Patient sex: M
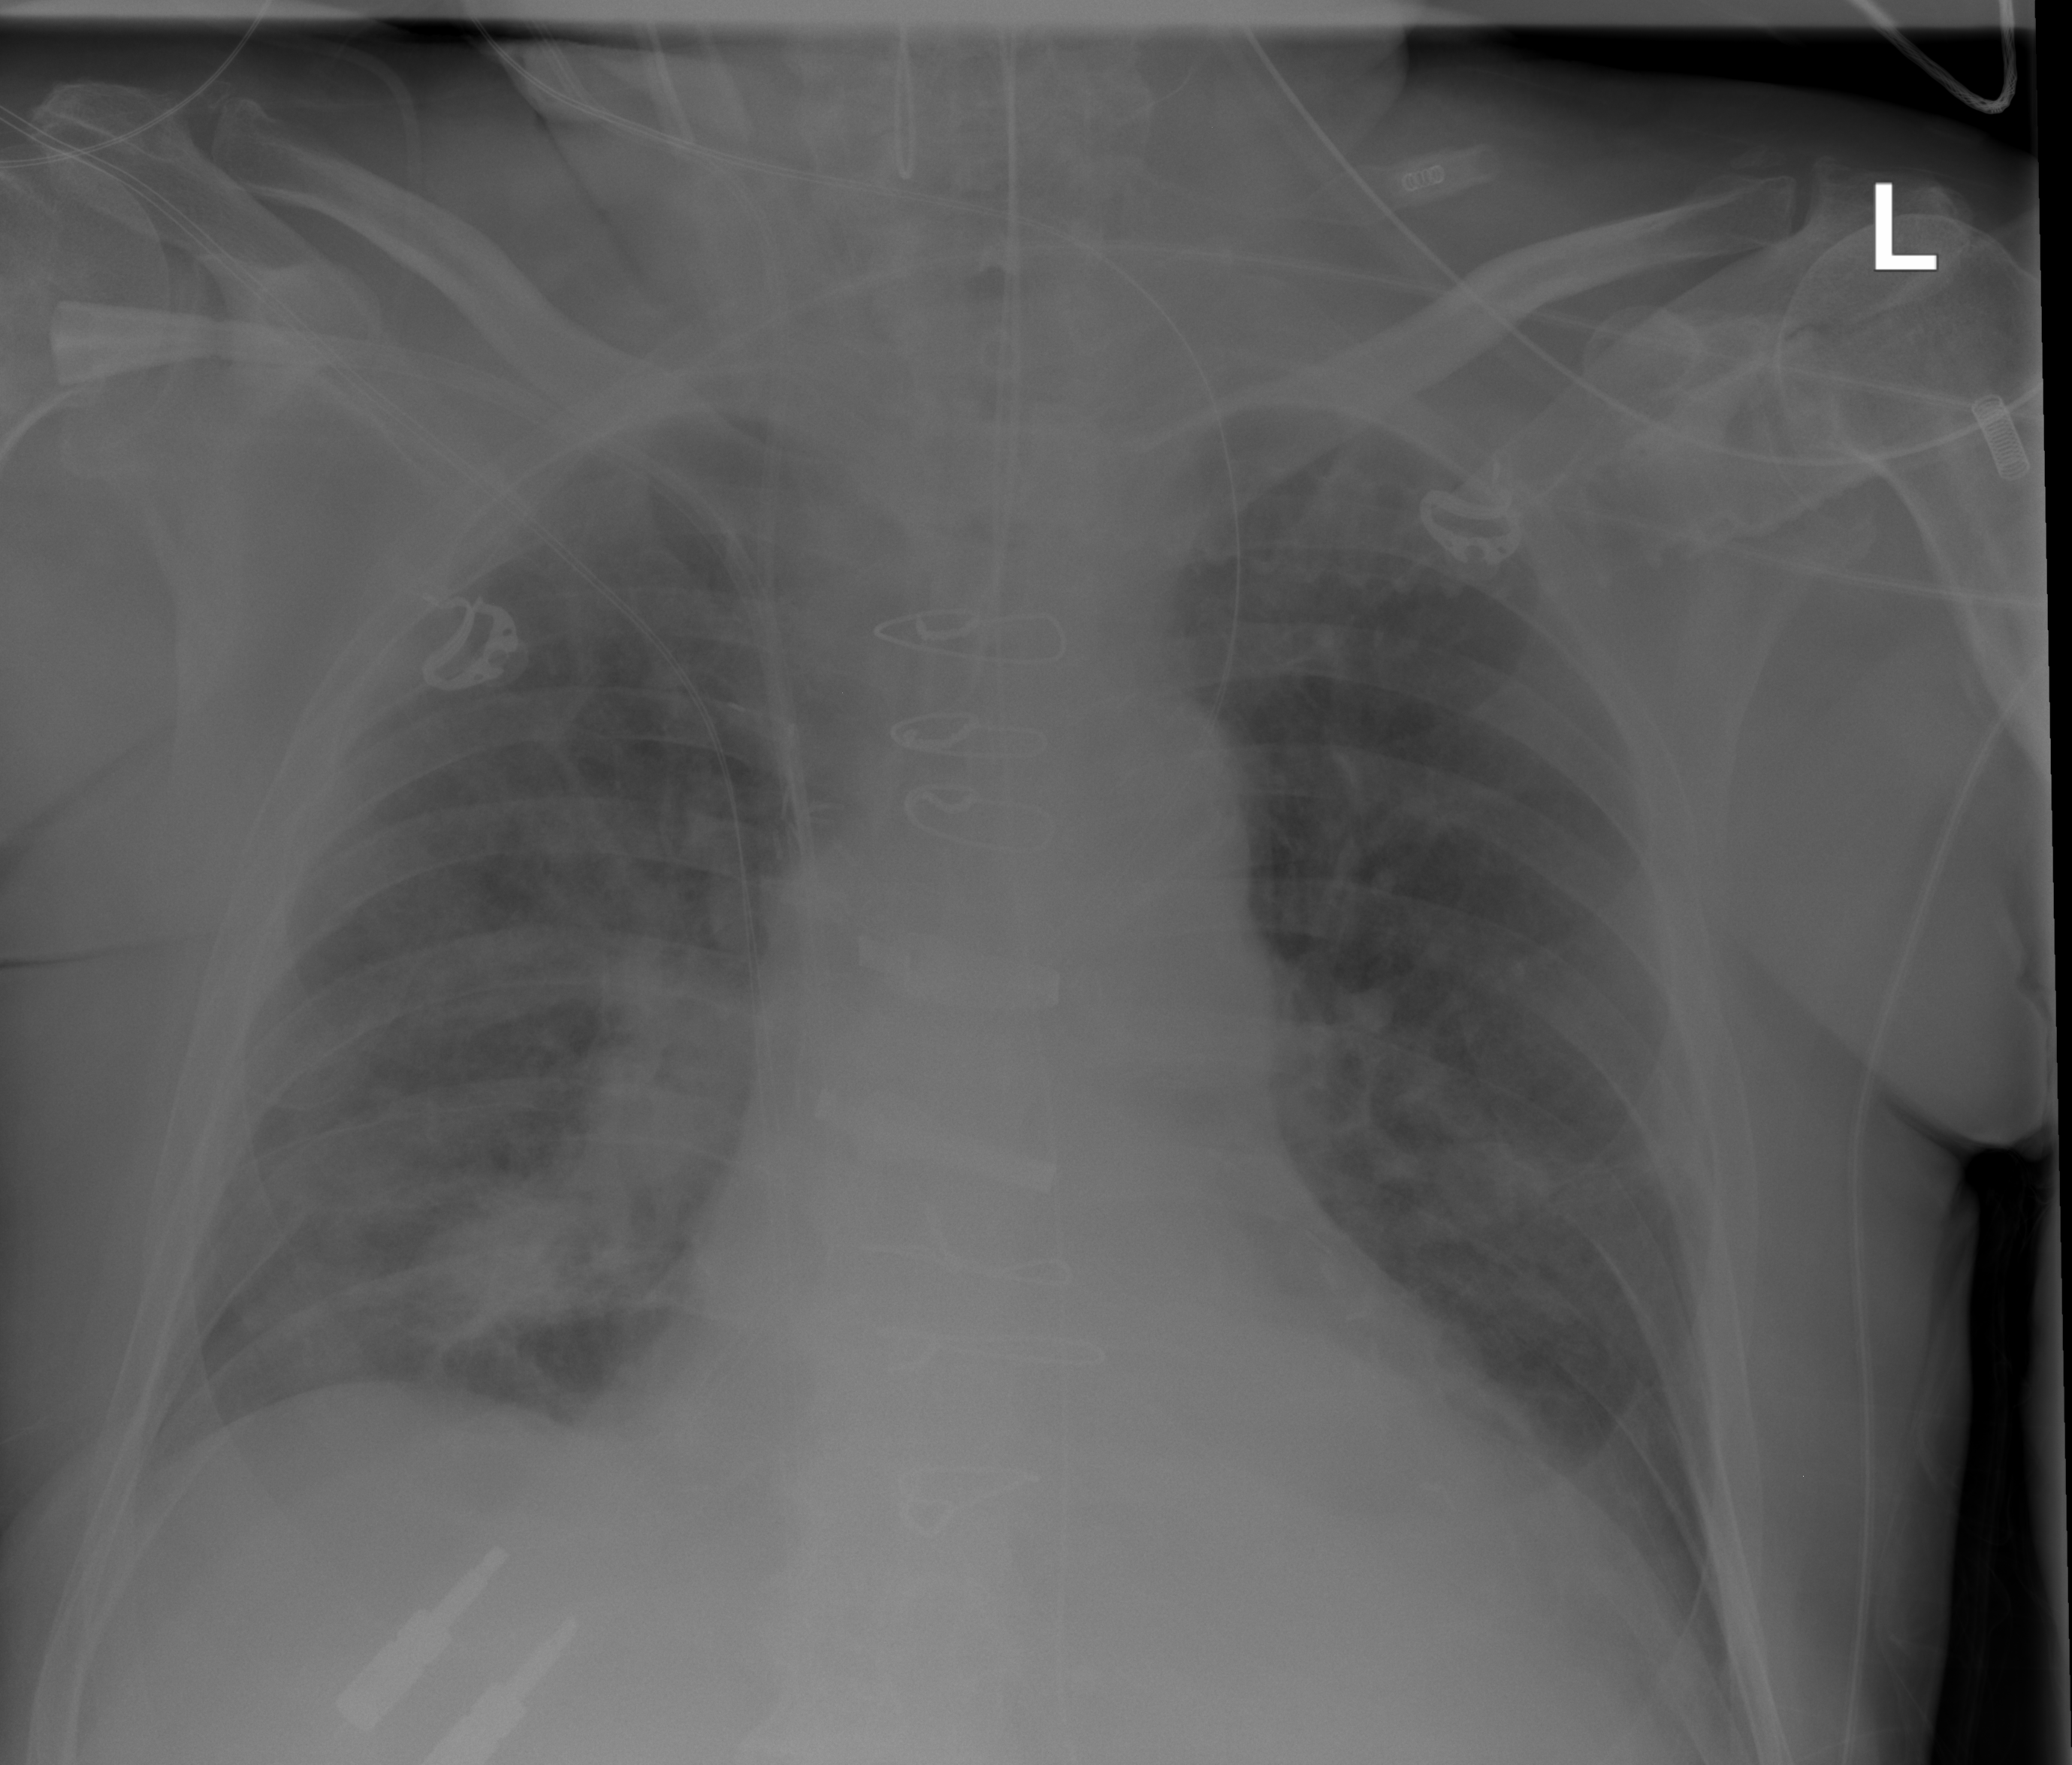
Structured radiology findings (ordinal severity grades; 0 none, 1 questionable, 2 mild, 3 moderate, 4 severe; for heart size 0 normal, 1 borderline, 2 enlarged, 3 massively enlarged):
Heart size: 2
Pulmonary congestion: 1
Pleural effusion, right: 2
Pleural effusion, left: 2
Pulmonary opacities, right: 3
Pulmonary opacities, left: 3
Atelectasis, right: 3
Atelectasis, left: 2